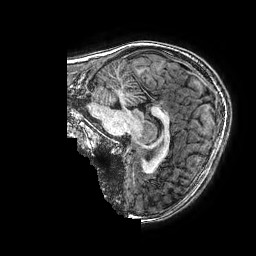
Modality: T1w
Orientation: sagittal
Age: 13
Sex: female
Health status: ill
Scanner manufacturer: ge
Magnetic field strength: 3 T
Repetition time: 0.00766 s
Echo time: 0.003476 s